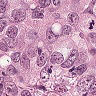
Metastatic tissue present: yes